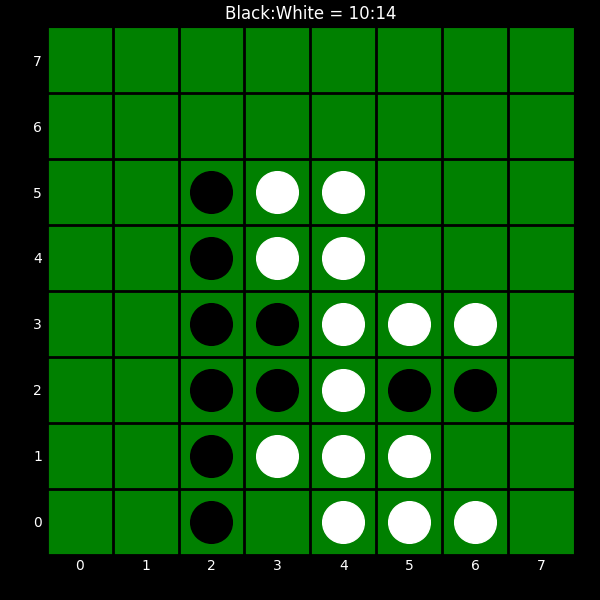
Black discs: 10
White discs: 14